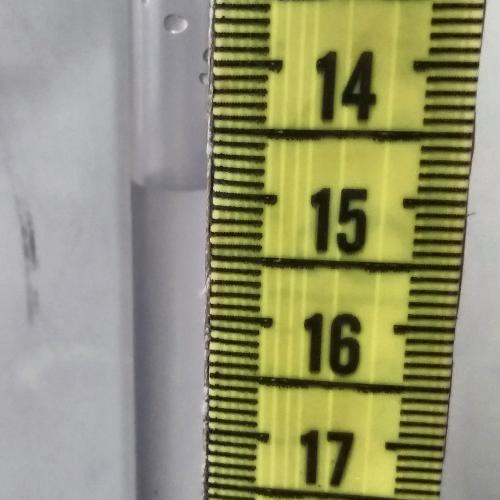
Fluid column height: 15.0 cm